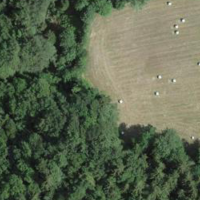
EUNIS habitat code: 41
Species observed at this site:
Leptoglossus occidentalis